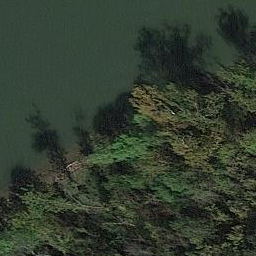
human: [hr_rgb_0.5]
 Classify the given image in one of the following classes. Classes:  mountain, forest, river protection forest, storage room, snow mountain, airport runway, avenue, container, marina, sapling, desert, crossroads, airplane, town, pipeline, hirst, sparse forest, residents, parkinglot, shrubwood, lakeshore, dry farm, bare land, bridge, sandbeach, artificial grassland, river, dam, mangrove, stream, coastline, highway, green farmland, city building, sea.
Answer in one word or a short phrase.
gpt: river protection forest